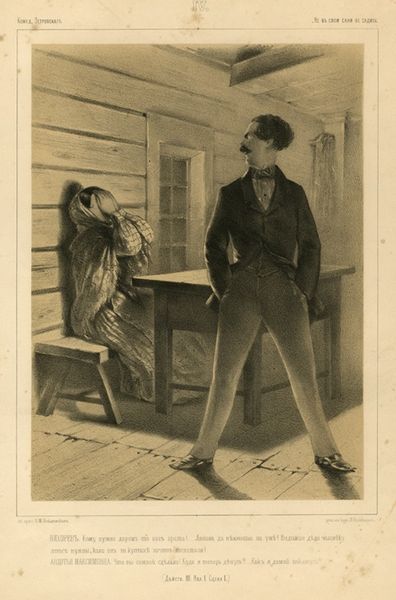
Titel: Scene from Ostrovskii's play Keep to Your Own Sledge, Scene from Ostrovskii's play Keep to Your Own Sledge
Künstler: Petr Mikhailovich Boklevskii
Standort: Amherst (Massachusetts, USA)
Institution: Mead Art Museum, Amherst College
Schlagwörter: chair, fight, hands, white, window, bench, black, dress, face, hair, interior, painting, portrait, room, seated, sitting, skirt, table, wall, windows, woman, print, reflection, floor, wooden, hand, wood, sad, man, head, house, suit, drawing, paper, black and white, shawl, coat, realism, scarf, caricature, etching, illustration, sketch, couple, desk, jacket, writing, tie, door, main, outside, vest, ceiling, watercolor, board, pants, pockets, shoes, pencil, legs, lines, cabin, home, book, figure, lithograph, bank, drama, dramatic, trousers, weeping, standing, realistic, angry, russian, text, bowtie, mustache, moustache, planks, beams, sleeves, crying, inside, colonial, drwaing, landlord, skinny, stance, nails, upset, bad, small room, turned, no color, hands in pockets, checked, cry, paining, open legs, nasty, covering, wooden floor, bemch, turning, disperation, tabe